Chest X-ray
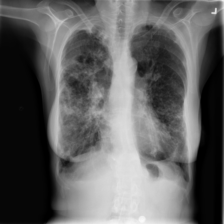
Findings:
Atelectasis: negative
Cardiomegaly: negative
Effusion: negative
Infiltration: negative
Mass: negative
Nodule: negative
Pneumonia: negative
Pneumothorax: negative
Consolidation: negative
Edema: negative
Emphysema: negative
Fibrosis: positive
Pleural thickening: negative
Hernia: negative